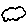
Label: cloud